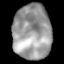
Tissue: lung
Cell type: T cells
Senescence score: 0.2279
Nuclear area (px): 2063
Mean DAPI intensity: 154.849